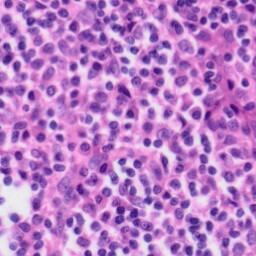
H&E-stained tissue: Tonsil